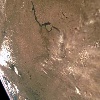
Label: land